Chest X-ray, PA view. Patient: 53 years old, sex M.
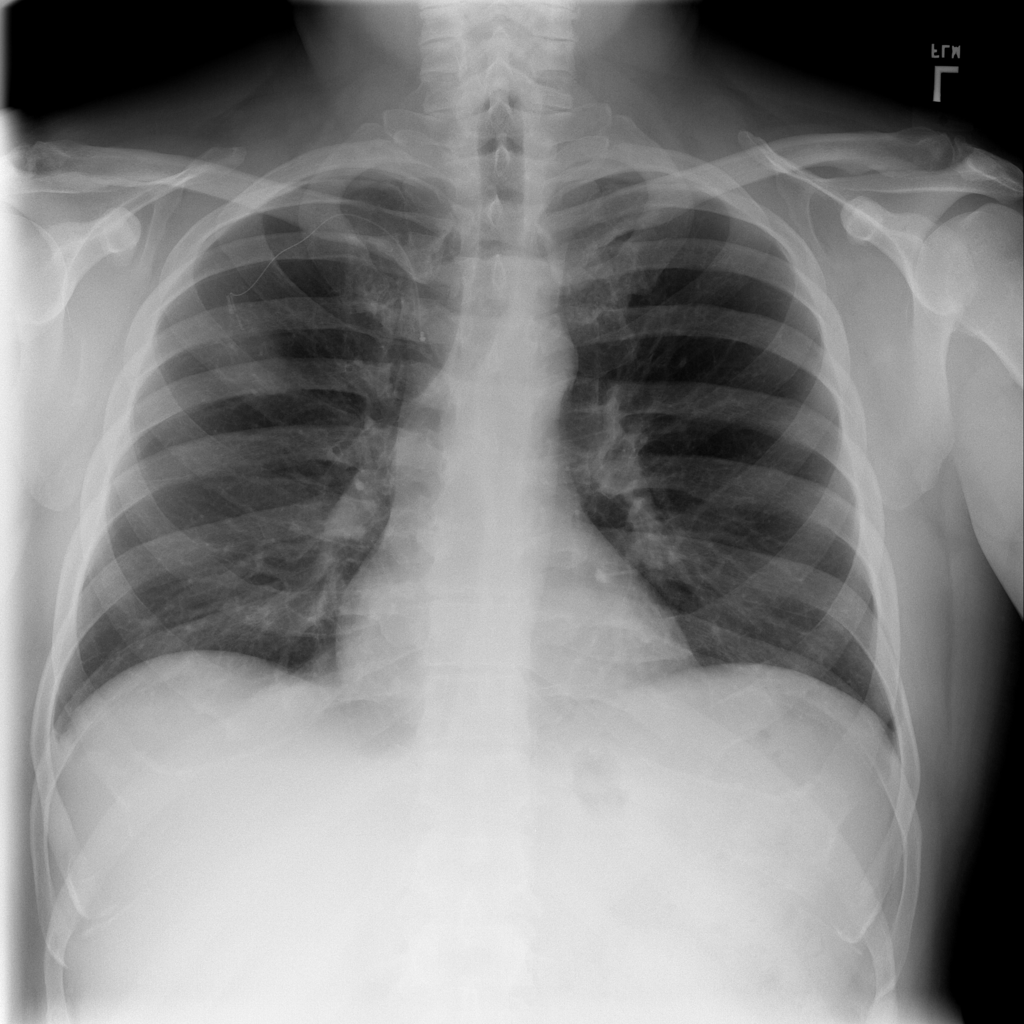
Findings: No Finding